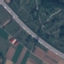
Label: Highway